Field crop: maize
Growth stage: 2
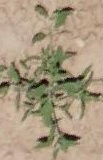
Species: atriplex